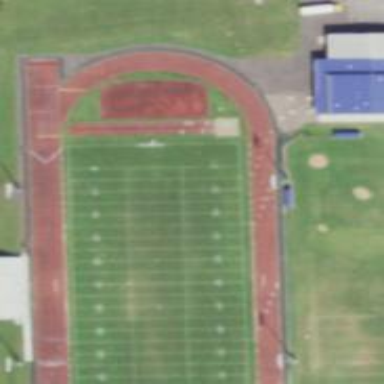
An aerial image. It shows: American football pitch for leisure and sport activities.